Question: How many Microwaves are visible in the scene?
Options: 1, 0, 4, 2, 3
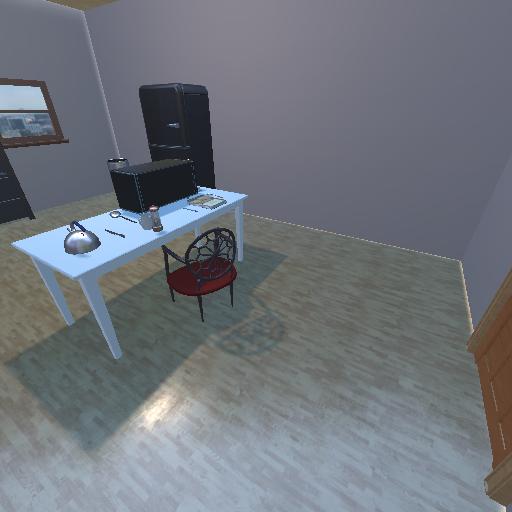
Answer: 1